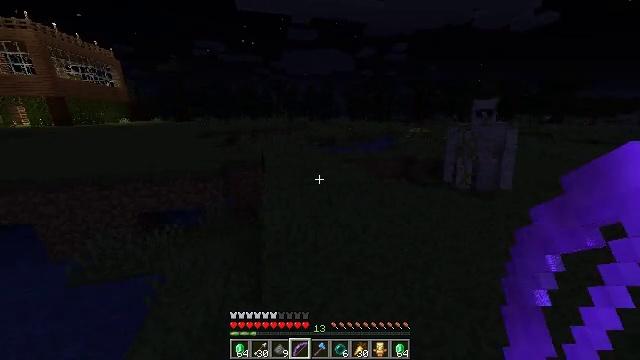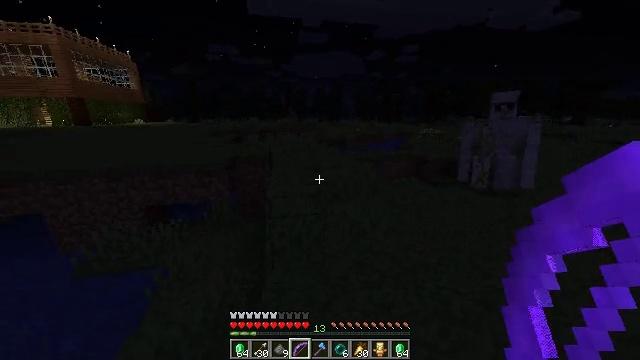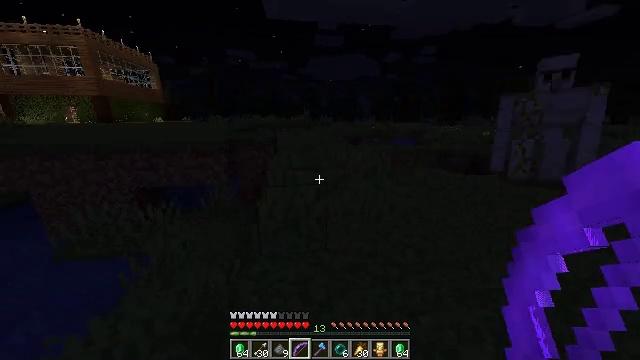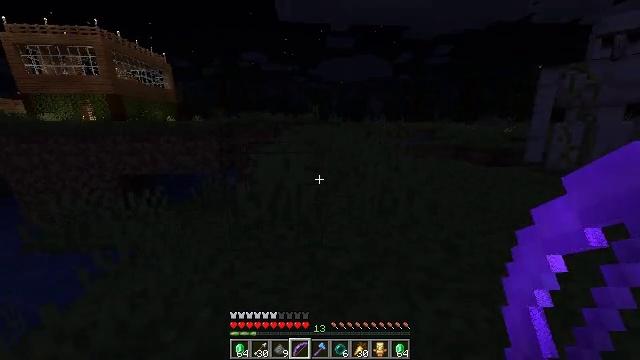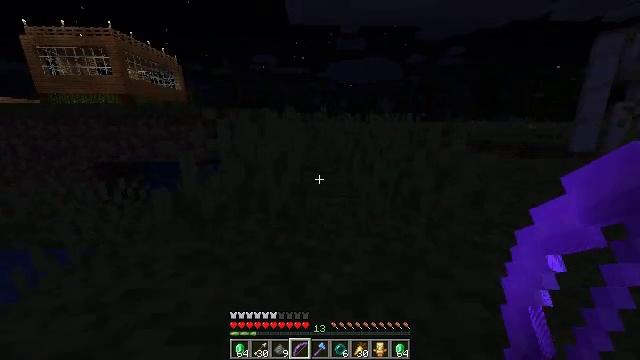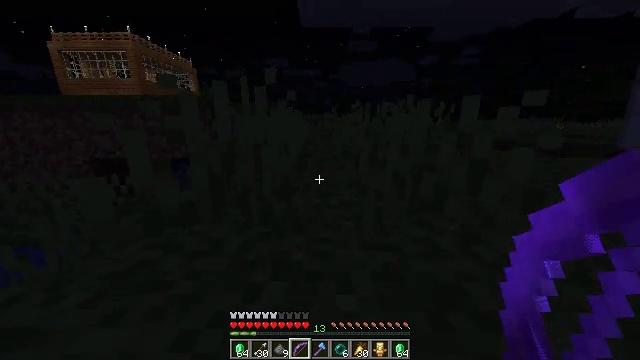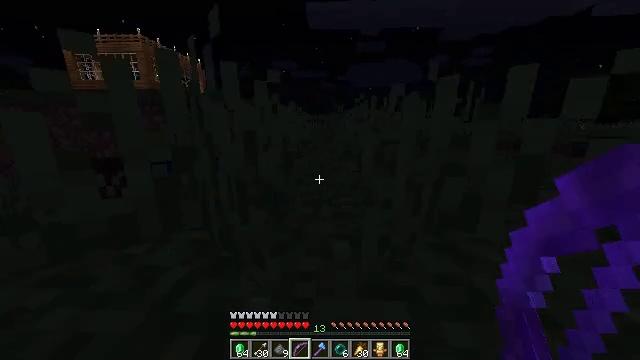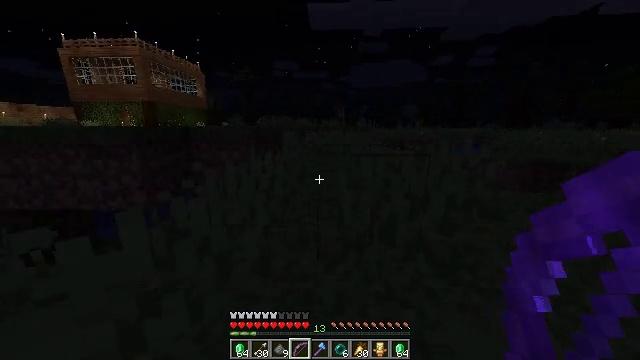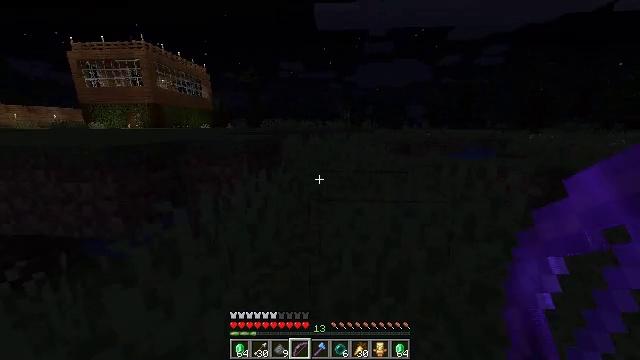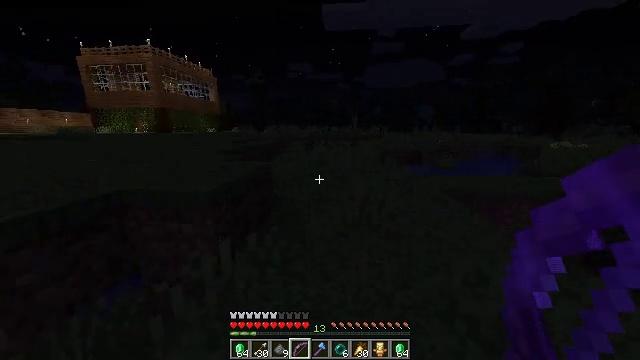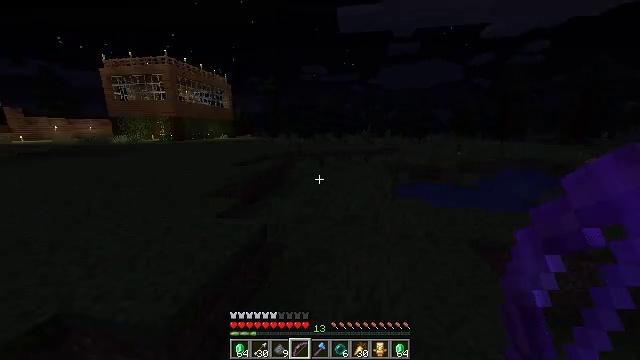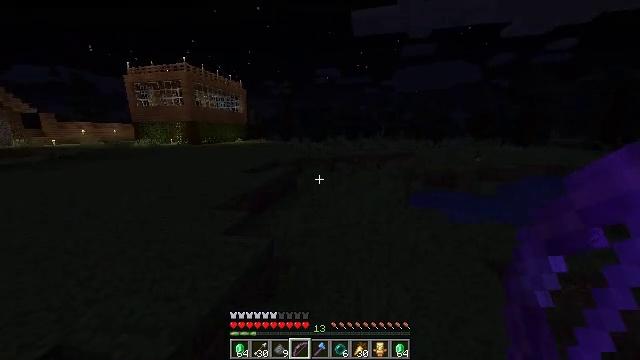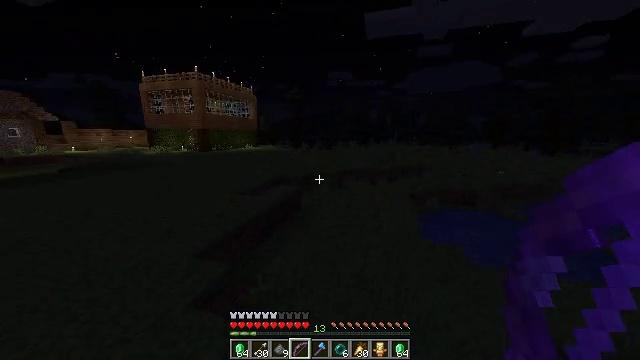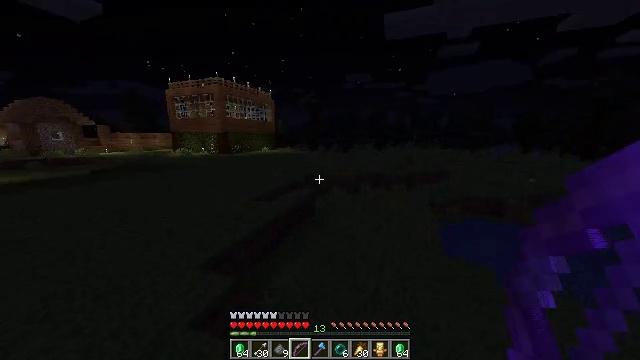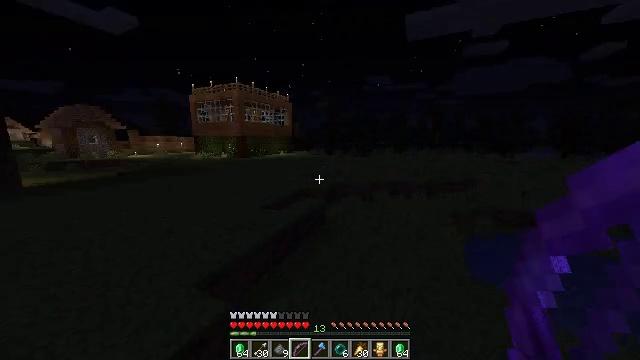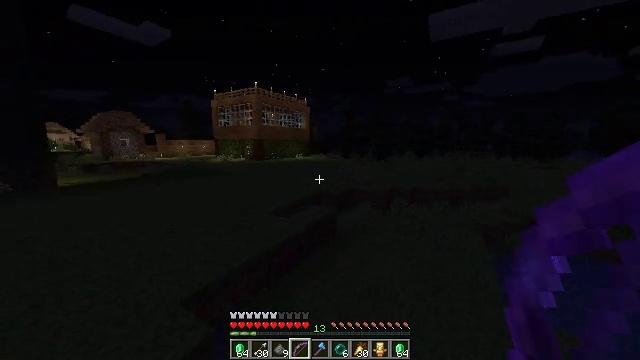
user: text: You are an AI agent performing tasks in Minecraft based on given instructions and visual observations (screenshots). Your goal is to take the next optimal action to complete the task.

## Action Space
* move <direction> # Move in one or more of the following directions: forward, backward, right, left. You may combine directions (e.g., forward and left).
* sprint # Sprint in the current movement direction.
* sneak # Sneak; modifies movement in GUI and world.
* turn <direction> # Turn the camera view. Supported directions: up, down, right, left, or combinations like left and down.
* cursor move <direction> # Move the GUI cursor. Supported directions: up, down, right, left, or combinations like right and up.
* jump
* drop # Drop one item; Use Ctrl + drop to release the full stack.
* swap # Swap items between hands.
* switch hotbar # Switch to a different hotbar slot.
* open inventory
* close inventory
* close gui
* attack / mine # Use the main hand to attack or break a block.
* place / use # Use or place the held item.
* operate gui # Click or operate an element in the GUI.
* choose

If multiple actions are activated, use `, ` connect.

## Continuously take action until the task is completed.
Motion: motion action
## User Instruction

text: Create a firework rocket in the crafting table.
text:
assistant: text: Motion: move forward, sprint, turn left, jump
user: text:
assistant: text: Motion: move forward, sprint, turn left, jump
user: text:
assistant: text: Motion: move forward, sprint, turn left, jump
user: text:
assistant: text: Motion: move forward, sprint, turn left, jump
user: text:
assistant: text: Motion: move forward, sprint, turn left, jump
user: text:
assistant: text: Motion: move forward, sprint, turn left, jump
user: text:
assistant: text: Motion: move forward, sprint, jump
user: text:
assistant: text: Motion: move forward, sprint, turn left, jump
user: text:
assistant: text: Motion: move forward, sprint, turn left, jump
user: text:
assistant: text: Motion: move forward, sprint, turn left, jump
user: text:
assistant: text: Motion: move forward, sprint, turn left, jump
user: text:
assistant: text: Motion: move forward, sprint, turn left, jump
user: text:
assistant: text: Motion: move forward, sprint, turn left, jump
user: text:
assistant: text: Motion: move forward, sprint, turn left, jump
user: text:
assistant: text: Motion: move forward, sprint, turn left, jump
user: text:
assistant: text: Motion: move forward, sprint, turn left, jump
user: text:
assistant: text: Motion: move forward, sprint, turn left, jump
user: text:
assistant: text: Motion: move forward, sprint, jump
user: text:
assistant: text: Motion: move forward, sprint, jump
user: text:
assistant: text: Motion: move forward, sprint, jump
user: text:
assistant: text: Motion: move forward, sprint
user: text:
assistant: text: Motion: move forward, sprint
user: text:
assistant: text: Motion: move forward, sprint, turn left and down
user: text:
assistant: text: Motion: move forward, sprint
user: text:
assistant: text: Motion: move forward, sprint
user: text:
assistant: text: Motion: move forward
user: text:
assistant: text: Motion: move forward, turn up
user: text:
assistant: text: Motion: move forward, turn right and up, open inventory
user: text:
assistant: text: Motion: cursor move right, open inventory
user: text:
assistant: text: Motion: cursor move right and down, open inventory